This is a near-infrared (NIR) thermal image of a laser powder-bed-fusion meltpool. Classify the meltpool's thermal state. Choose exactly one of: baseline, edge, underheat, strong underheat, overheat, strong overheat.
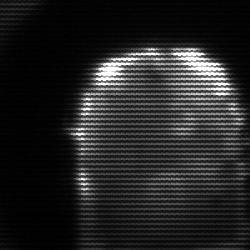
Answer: baseline